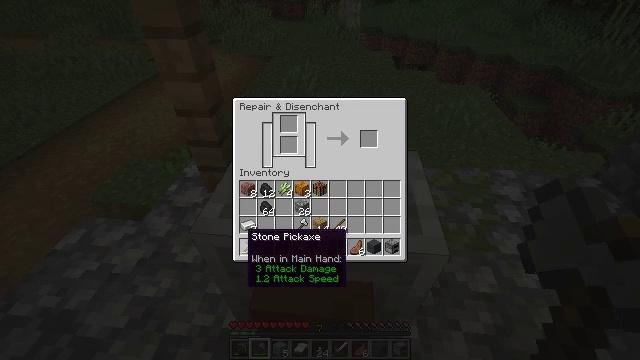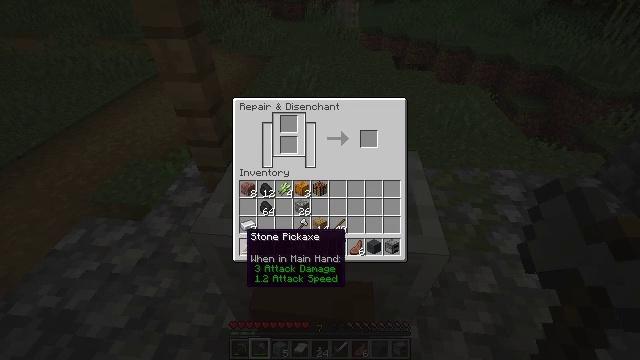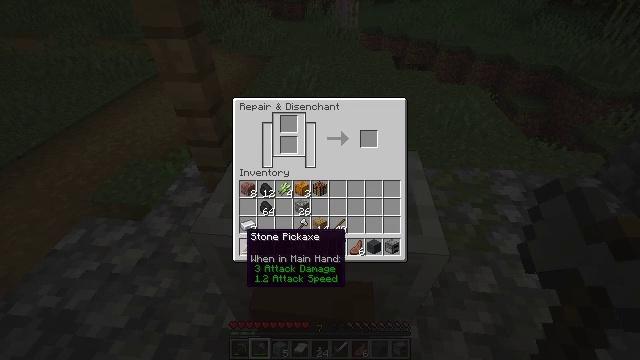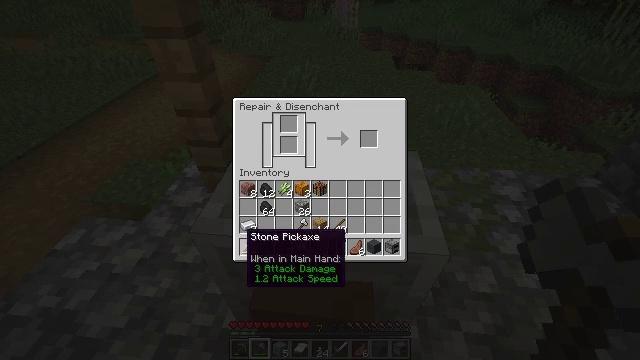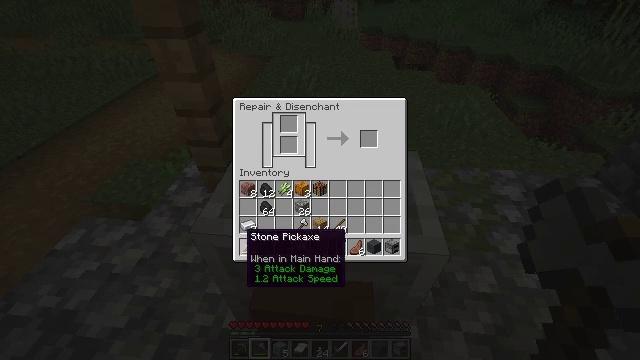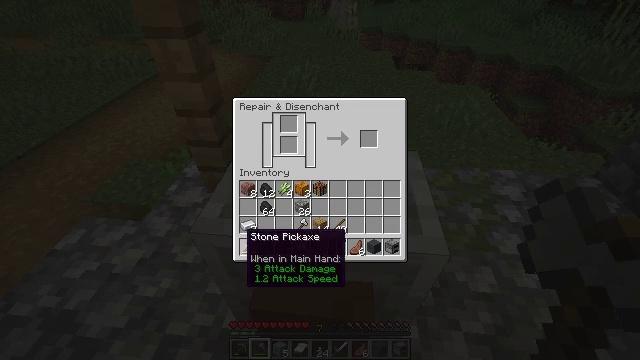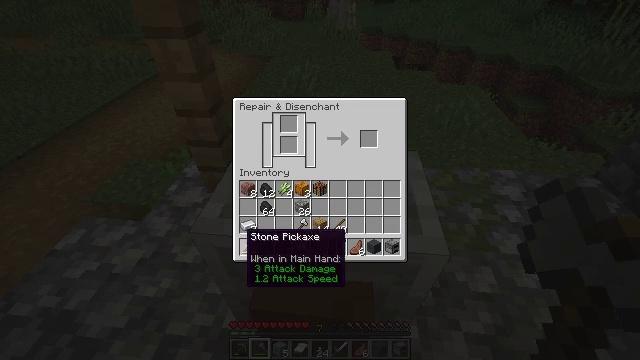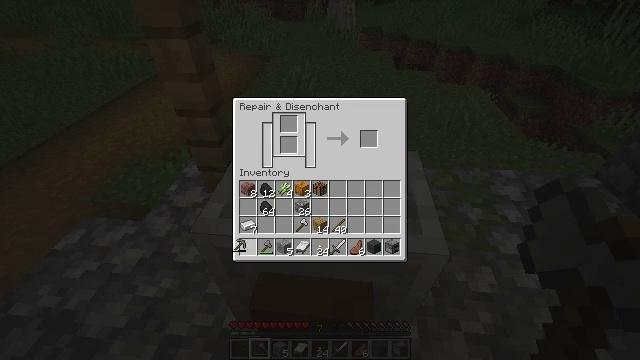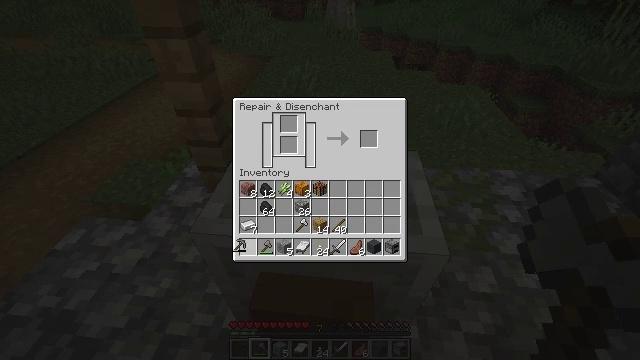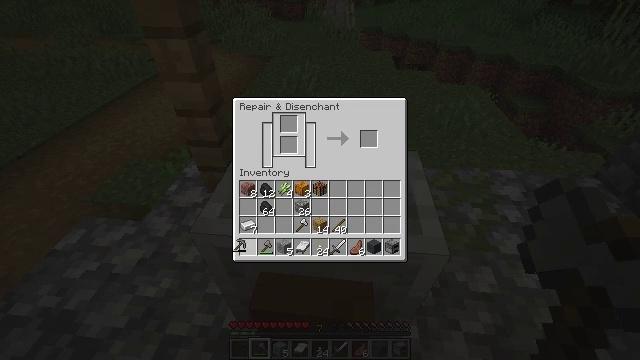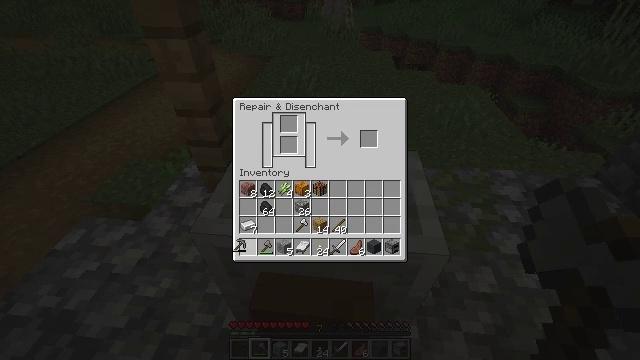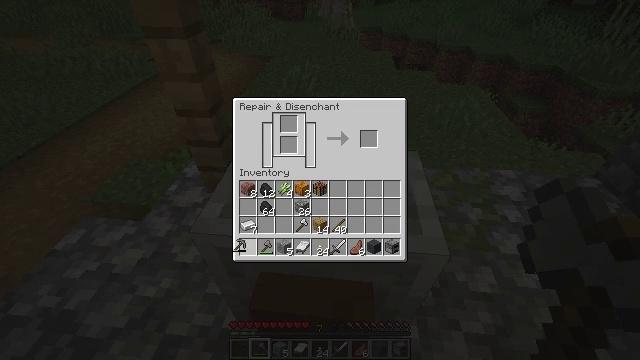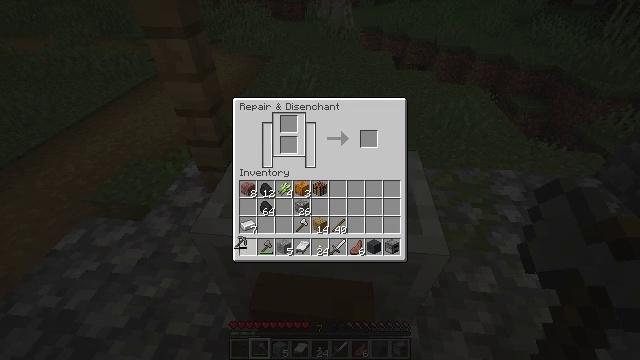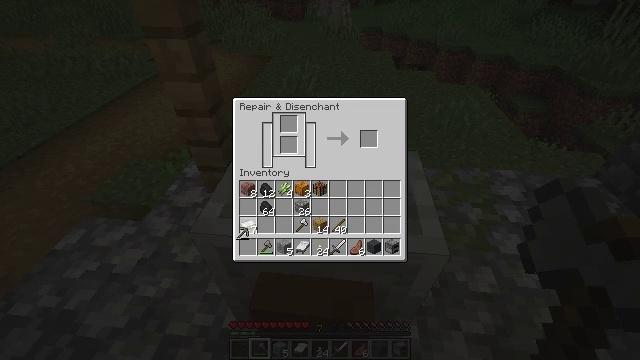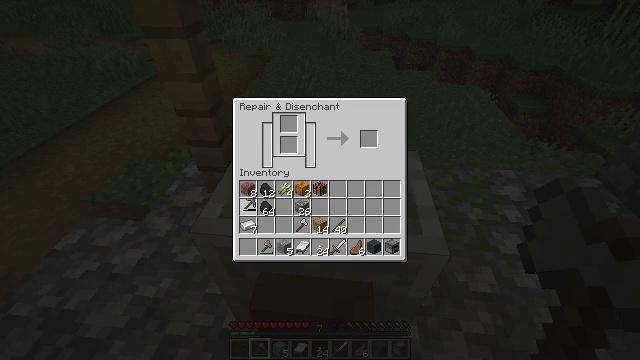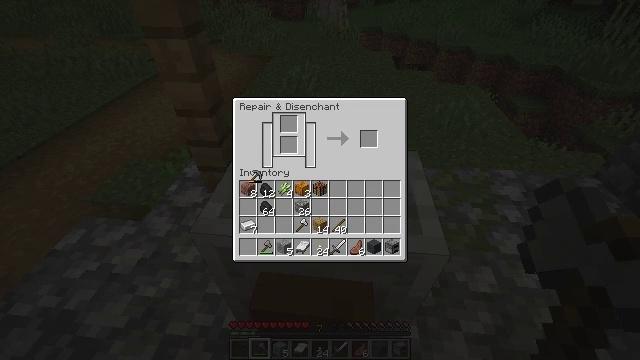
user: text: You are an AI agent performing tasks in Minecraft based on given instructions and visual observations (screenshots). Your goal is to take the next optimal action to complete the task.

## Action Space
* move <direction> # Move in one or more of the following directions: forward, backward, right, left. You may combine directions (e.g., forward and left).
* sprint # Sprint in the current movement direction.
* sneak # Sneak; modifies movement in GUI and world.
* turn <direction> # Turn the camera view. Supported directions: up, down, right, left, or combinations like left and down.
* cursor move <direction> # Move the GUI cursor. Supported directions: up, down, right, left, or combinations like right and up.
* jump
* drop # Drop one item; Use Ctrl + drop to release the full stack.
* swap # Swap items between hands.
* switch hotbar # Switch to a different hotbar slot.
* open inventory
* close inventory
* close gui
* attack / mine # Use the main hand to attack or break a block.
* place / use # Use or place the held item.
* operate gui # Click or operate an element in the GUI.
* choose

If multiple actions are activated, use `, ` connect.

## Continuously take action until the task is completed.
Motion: motion action
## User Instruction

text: Dig up clay found underwater.
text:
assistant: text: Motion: no_op
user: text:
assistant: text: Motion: no_op
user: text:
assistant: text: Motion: no_op
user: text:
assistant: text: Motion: no_op
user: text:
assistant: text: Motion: no_op
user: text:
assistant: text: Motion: no_op
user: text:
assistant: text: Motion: operate gui
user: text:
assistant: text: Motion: operate gui
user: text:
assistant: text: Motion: operate gui
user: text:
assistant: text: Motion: operate gui
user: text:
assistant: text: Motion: no_op
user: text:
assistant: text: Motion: no_op
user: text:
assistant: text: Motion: cursor move up
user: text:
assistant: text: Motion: cursor move right and up
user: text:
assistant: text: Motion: cursor move up
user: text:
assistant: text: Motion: no_op
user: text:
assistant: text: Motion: no_op
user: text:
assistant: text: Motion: no_op
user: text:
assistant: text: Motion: no_op
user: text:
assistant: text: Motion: no_op
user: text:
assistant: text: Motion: cursor move right and up
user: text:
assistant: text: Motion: cursor move right and up
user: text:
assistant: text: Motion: cursor move right and up
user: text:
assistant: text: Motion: no_op
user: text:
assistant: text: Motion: no_op
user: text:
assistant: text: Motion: no_op
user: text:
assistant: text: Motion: no_op
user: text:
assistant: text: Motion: no_op
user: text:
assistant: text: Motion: no_op
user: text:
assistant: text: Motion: no_op